Question: I thought I understood XML.
'''
<?xml version="1.0" encoding="utf-8"?>
'''
'''
<Button
android:id="@+id/button1"
android:layout_width="109dp"
android:layout_height="wrap_content"
android:layout_gravity="left"
android:clickable="true"
android:onClick="closelog"
android:text="@string/close"
/>
<Button
android:id="@+id/sendLogButton"
android:layout_width="109dp"
android:layout_height="wrap_content"
android:layout_gravity="right"
android:clickable="true"
android:onClick="sendLog"
android:text="@string/sendLog" />
<ListView
android:id="@+id/loglist"
android:layout_width="match_parent"
android:layout_height="wrap_content" >
</ListView>
'''
My buttons are not in the correct place on my layouts. Can someone explain to me why my two buttons can't occupy the same horizontal row when they are both the children of the same relative layout.

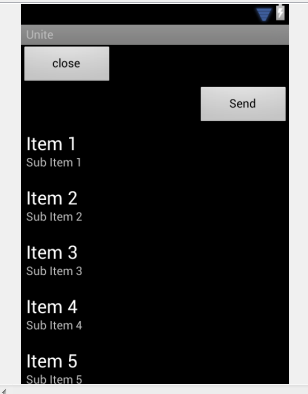
Answer: You need to wrap the buttons in a relative layout and then use attributes like 'android:layout_toRightOf="@id/anid' and 'android:layout_toLeftOf="@id/anid' to align the buttons to your liking. You also need to delete the 'layout_gravity'.
See this <URL> for more details on align elements in XML.